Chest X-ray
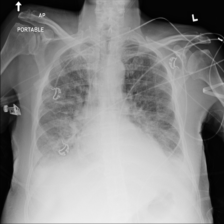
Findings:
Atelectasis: negative
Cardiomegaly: negative
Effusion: negative
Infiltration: negative
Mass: negative
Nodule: negative
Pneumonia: negative
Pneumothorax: negative
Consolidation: negative
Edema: positive
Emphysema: negative
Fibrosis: negative
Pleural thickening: negative
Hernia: negative